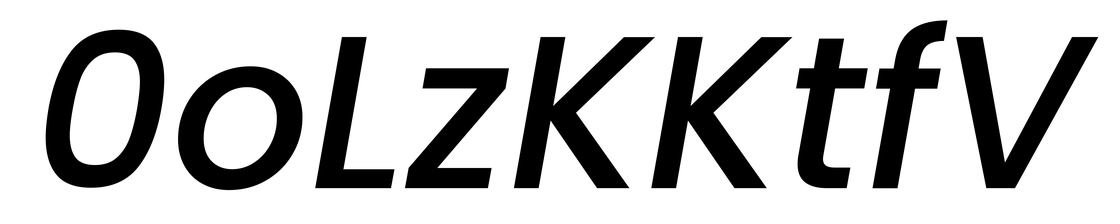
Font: Poppins-MediumItalic